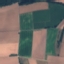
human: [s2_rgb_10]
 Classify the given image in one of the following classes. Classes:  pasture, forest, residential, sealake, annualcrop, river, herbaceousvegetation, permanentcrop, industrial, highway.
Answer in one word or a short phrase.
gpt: AnnualCrop